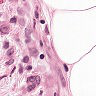
Metastatic tissue present: yes